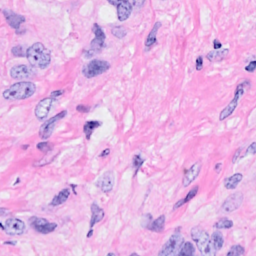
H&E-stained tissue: Breast